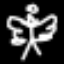
Label: angel